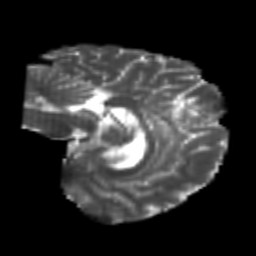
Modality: T2w
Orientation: sagittal
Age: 22
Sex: female
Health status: healthy
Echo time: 0.074 s